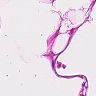
Metastatic tissue present: no